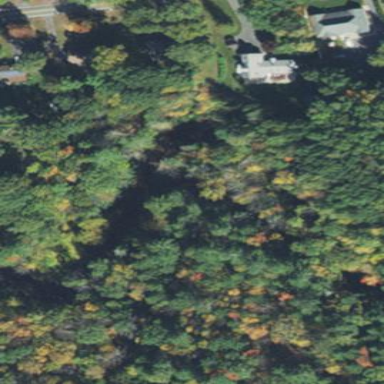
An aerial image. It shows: Nature reserve within forested area.